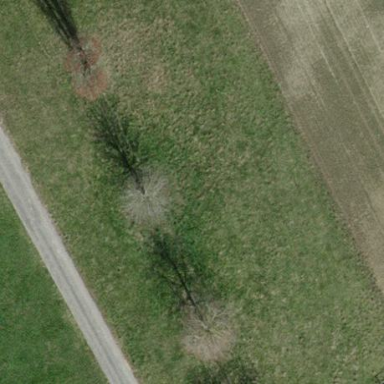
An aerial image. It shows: Orchard.